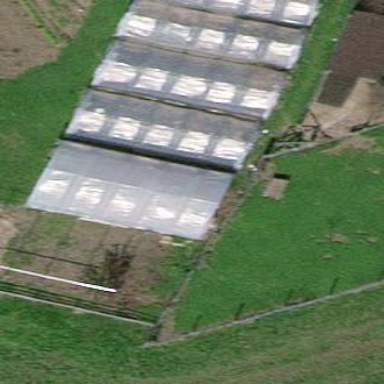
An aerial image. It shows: Greenhouse.